Question: I am trying to build regex to find classes into python code without explicitly inheritance from 'object'.
'''
import re
test_string = '''
class Test(object):
pass
class Test:
pass
'''
regex = r'class .*(?!\(object\)).*'
re.compile(regex).findall(test_string)
'''
Which gives me:
'''
'class Test(object):', 'class Test:'
'''

<URL>
But I need only ''class Test:''.
At the same time positive lookahead works fine:
'''
>>> print regex = r'class .*(?=\(object\)).*'
['class Test(object):']
'''
What is the problem here?
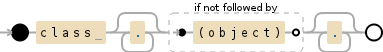
Answer: You need to use the '(?!.*\(object\))' negative lookahead after "class ":
'''
class (?!.*\(object\)).*
'''
See the <URL>
The '.*(?!\(object\)).*' subpattern matches any 0+ characters other than a newline that is not followed with '(object)'. It effectively grabs all the line up to its end, and does not find any '(object)' after it. The second '.*' does not even match anything as all the characters already "belong" to the first '.*'.
In '(?!.*\(object\))', the check occurs after consuming 'class'+space, and fails the match once there is an '(object)' somewhere further on the current line.